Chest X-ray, PA view. Patient: 29 years old, sex F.
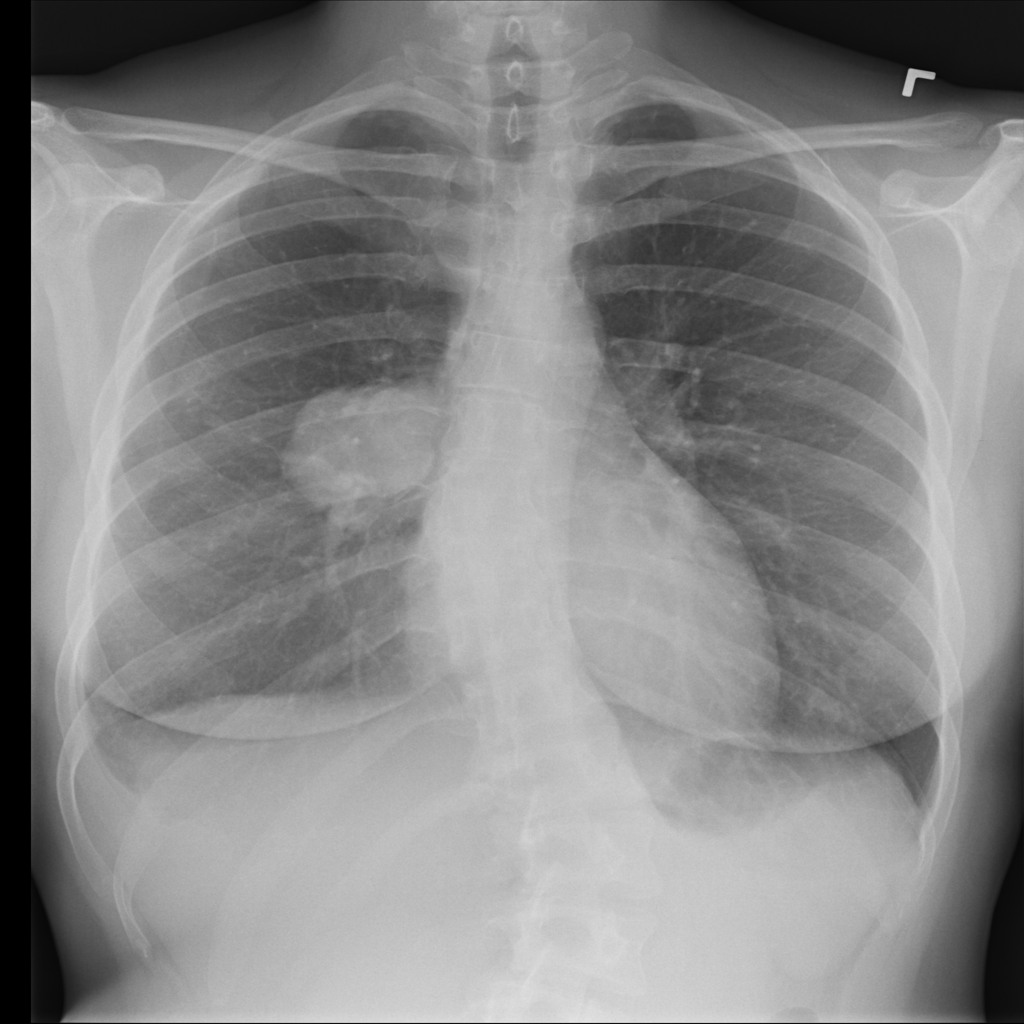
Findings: Mass